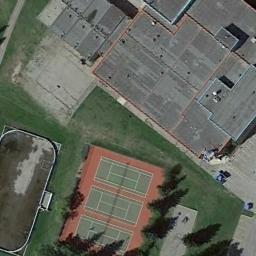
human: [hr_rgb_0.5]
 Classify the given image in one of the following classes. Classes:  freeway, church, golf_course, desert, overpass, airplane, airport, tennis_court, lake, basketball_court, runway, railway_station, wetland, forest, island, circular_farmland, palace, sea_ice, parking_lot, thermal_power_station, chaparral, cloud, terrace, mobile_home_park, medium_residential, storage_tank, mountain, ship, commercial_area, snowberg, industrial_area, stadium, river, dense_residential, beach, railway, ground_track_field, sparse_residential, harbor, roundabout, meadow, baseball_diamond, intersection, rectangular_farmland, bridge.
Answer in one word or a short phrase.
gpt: tennis_court